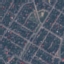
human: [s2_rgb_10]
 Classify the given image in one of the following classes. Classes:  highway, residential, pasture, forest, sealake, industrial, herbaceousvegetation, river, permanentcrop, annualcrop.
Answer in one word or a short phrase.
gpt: Residential